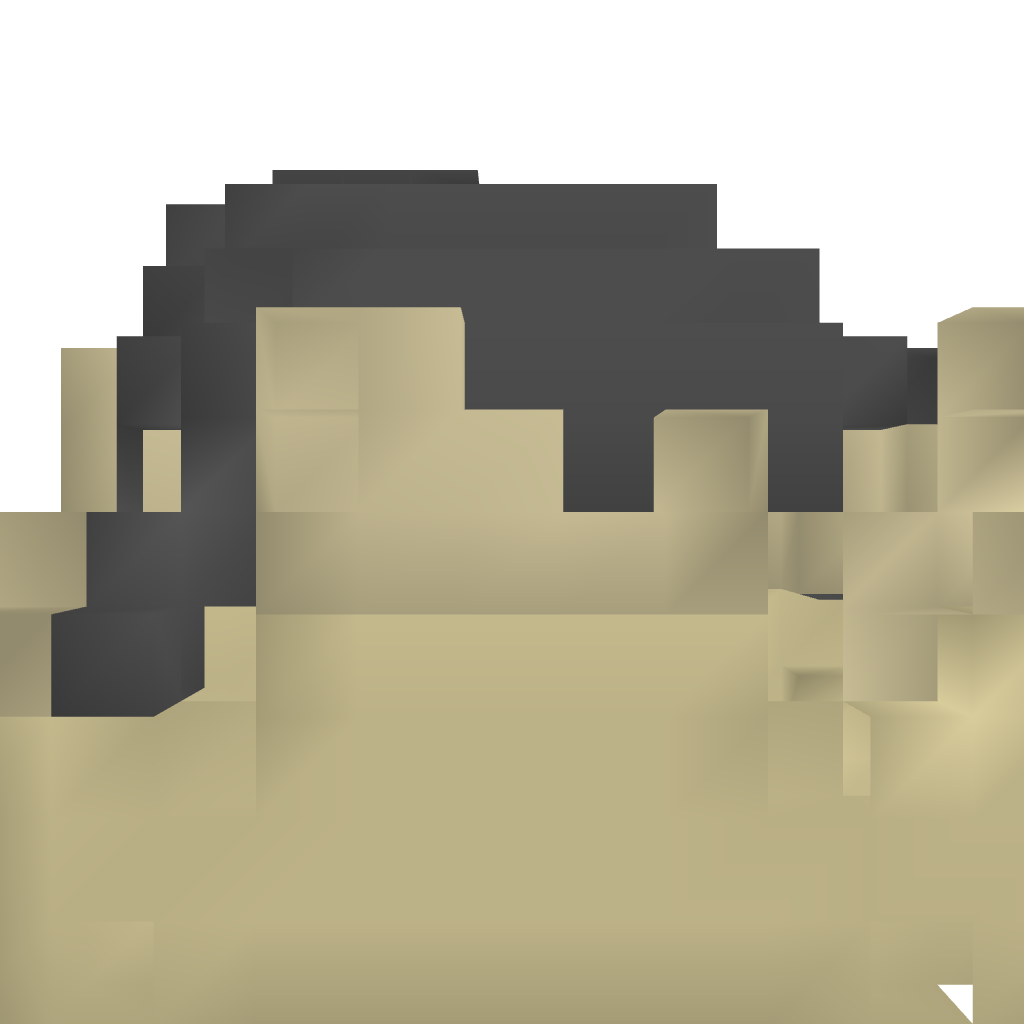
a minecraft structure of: CommandBlock TNT Player Cannon